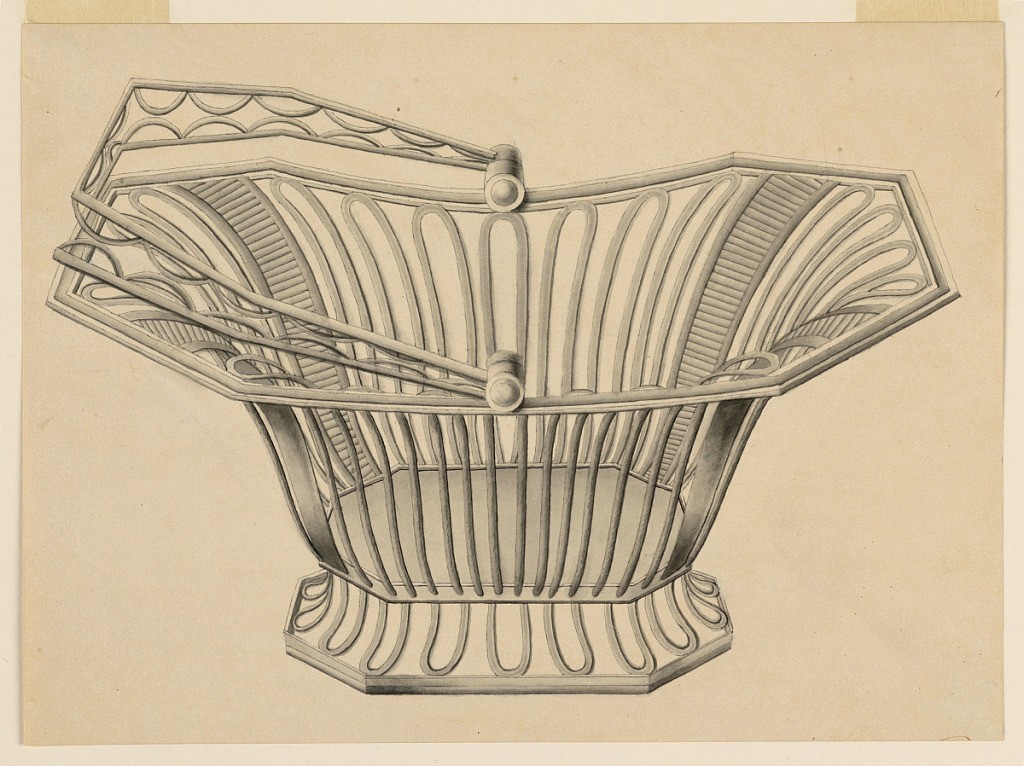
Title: Design for a Bread Basket
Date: ca. 1810
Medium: Pen and black ink, brush and gray wash on paper
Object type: Drawing
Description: Openwork wire bread basket in center.  The basket as well as the base are octogonally shaped shaped.  The openwork handle of the basket is laid down on the left rim. Fragment of writing in red lower right.